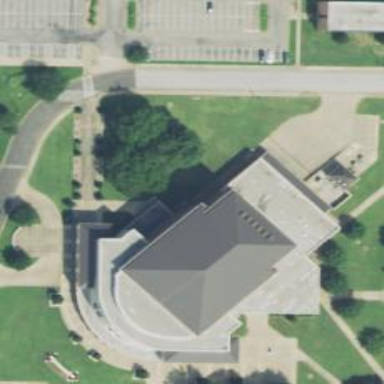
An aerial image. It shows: Arts centre building.